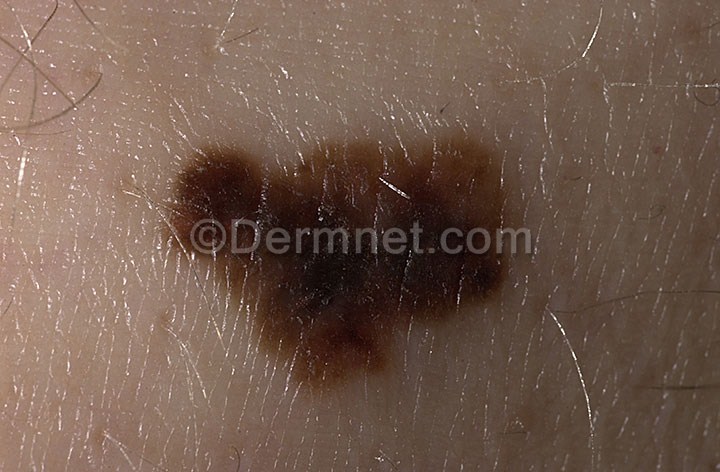
Disease: Melanoma Skin Cancer Nevi and Moles